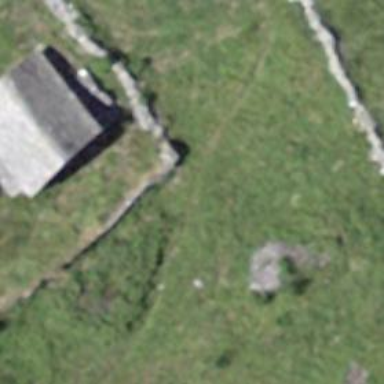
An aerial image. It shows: Wall made of dry stone.